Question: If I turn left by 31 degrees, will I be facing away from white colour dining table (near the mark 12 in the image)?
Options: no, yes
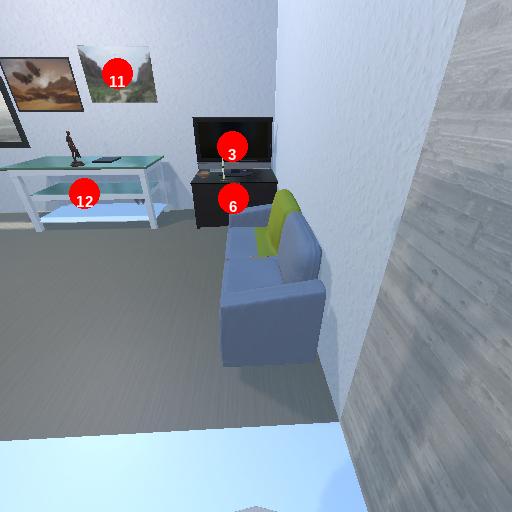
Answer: no